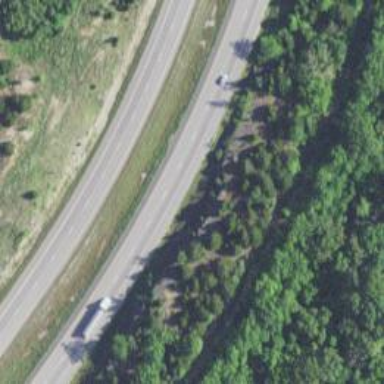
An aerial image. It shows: This image shows trunk highway that functions as expressway.